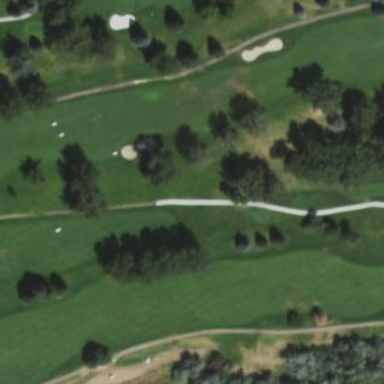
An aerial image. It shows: Golf fairway surrounded by grass.